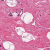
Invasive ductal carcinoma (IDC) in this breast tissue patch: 0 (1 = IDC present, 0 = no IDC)